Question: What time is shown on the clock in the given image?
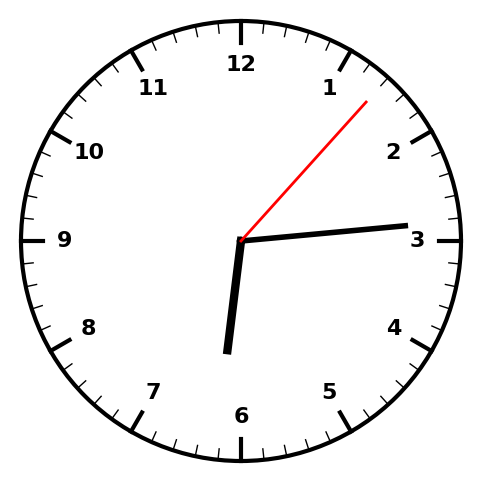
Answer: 06:14:07